Question: I have created one 'UITableView' in 'UIViewController' which work's with all same row height but I want to than other row's. I want to set row height more which is in when it get selected in middle after scrolling. My code and output is as bellow:
'''
#import <UIKit/UIKit.h>
@interface ViewController : UIViewController
{
IBOutlet UITableView *tbl;
IBOutlet UIScrollView *scr;
int pos;
}
@end
'''
'''
#import "ViewController.h"
#import "TableViewCell.h"
@interface ViewController ()
@end
@implementation ViewController
- (void)viewDidLoad
{
[super viewDidLoad];
}
-(void)viewWillAppear:(BOOL)animated
{
scr.frame = CGRectMake(15, 0, 280, 480);
scr.contentSize = CGSizeMake(scr.frame.size.width, 1320 + 480 - 44);
tbl.frame = CGRectMake(15, 218, 280, 1320);
}
#pragma mark - TableView DataSource
- (NSInteger)numberOfSectionsInTableView:(UITableView *)tableView
{
return 1;
}
- (NSInteger)tableView:(UITableView *)tableView numberOfRowsInSection:(NSInteger)section
{
return 30;
}
- (UITableViewCell *)tableView:(UITableView *)tableView cellForRowAtIndexPath:(NSIndexPath*)indexPath
{
static NSString *CellIdentifier = @"Cell";
TableViewCell *cell = [tableView dequeueReusableCellWithIdentifier:CellIdentifier];
if (cell == nil)
{
cell = [[TableViewCell alloc] initWithStyle:UITableViewCellStyleDefault
reuseIdentifier:CellIdentifier];
}
cell.textLabel.text =[NSString stringWithFormat:@"Hello row no. %ld",(long)[indexPath row]];
cell.backgroundColor = [UIColor yellowColor];
return cell;
}
#pragma mark - TableView Delegate
- (void)tableView:(UITableView *)tableView didSelectRowAtIndexPath:(NSIndexPath *)indexPath
{
}
-(void)setscroll:(int)value
{
[tbl reloadData];
NSUInteger indexArr[] = {0,value};
NSIndexPath *indexPath = [NSIndexPath indexPathWithIndexes:indexArr length:2];
TableViewCell * theCell = (TableViewCell *)[tbl cellForRowAtIndexPath:indexPath];
theCell.backgroundColor = [UIColor purpleColor];
[tbl setContentOffset:CGPointMake(0,theCell.center.y-((44*value)+22)) animated:NO];
}
-(void)scrollViewWillEndDragging:(UIScrollView *)scrollView withVelocity:(CGPoint)velocity targetContentOffset:(inout CGPoint *)targetContentOffset
{
CGFloat rowHeight = 44;
NSLog(@"targetContentOffset %f",targetContentOffset->y);
CGFloat floatVal = targetContentOffset->y / rowHeight;
NSInteger rounded = (NSInteger)(lround(targetContentOffset->y));
NSInteger testRounded = (NSInteger)(lround(floatVal));
NSLog(@"rounded %ld",(long)rounded);
NSLog(@"testRounded %ld",(long)testRounded);
if (testRounded<=0)
{
[self setscroll:0];
}
else if (testRounded<=29)
{
[self setscroll:29];
}
else
{
[self setscroll:testRounded];
}
}
@end
'''

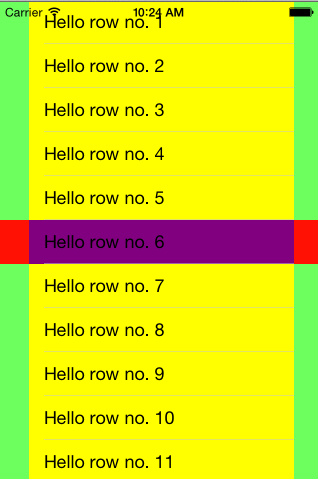
Answer: Finally Got the correct Solution...!
hear i have need to write code in scrollViewDidScroll: method for get content offset of scrollview for gate the position of selected row. this logic code same as scrollViewWillEndDragging: method just set global variable and write in method last instead of call function.
'''
if (testRounded<=0)
{
Value = 0;
}
else if (testRounded>=29)
{
Value = 29;
}
else
{
Value = testRounded;
}
'''
then after write add code for refresh table and set selected row height more. :
'''
- (void)scrollViewDidEndDecelerating:(UIScrollView *)scrollView
{
NSLog(@"value: %ld",(long)Value);
RowAtIndex = Value;
CGPoint offset = CGPointMake(0, ((RowAtIndex*44)));
[scr setContentOffset:offset animated:YES];
[tbl reloadData];
}
'''
and then after :
'''
- (CGFloat)tableView:(UITableView *)tableView heightForRowAtIndexPath:(NSIndexPath *)indexPath
{
if (indexPath.row == RowAtIndex)
{
return 64;
}
else
{
return 44;
}
}
'''
and in for change the selected cell color:
'''
if (RowAtIndex == indexPath.row)
{
cell.backgroundColor = [UIColor purpleColor];
}
'''